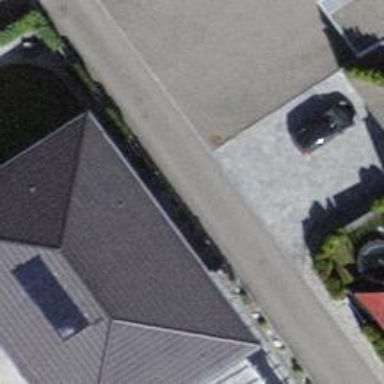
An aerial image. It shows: Simple house.